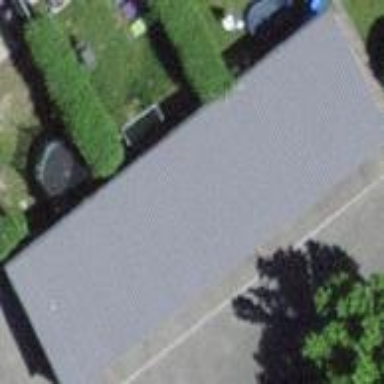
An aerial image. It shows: View of roof of building.